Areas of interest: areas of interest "Dongdu Cinema (Minzhu Road Branch)"
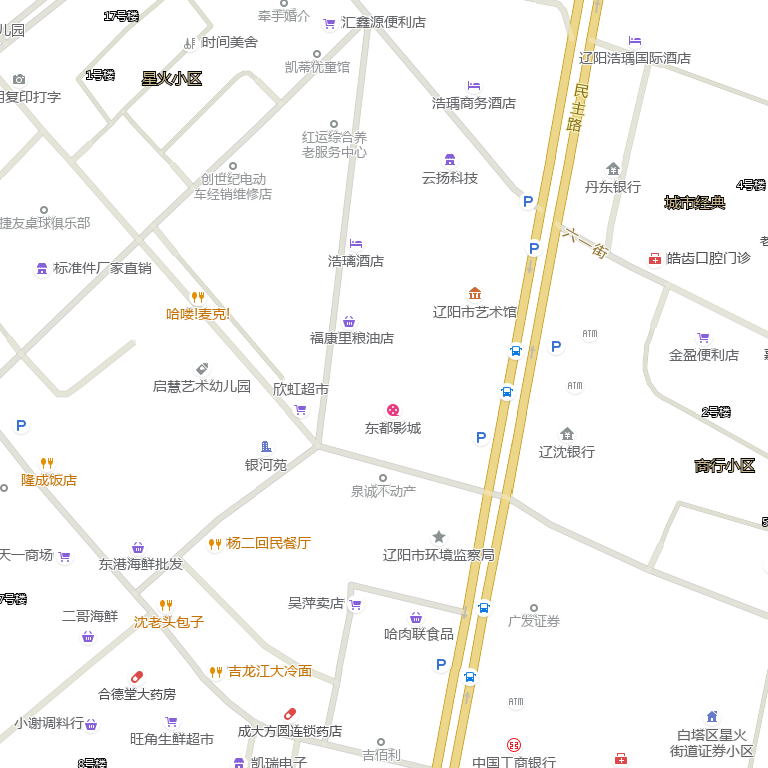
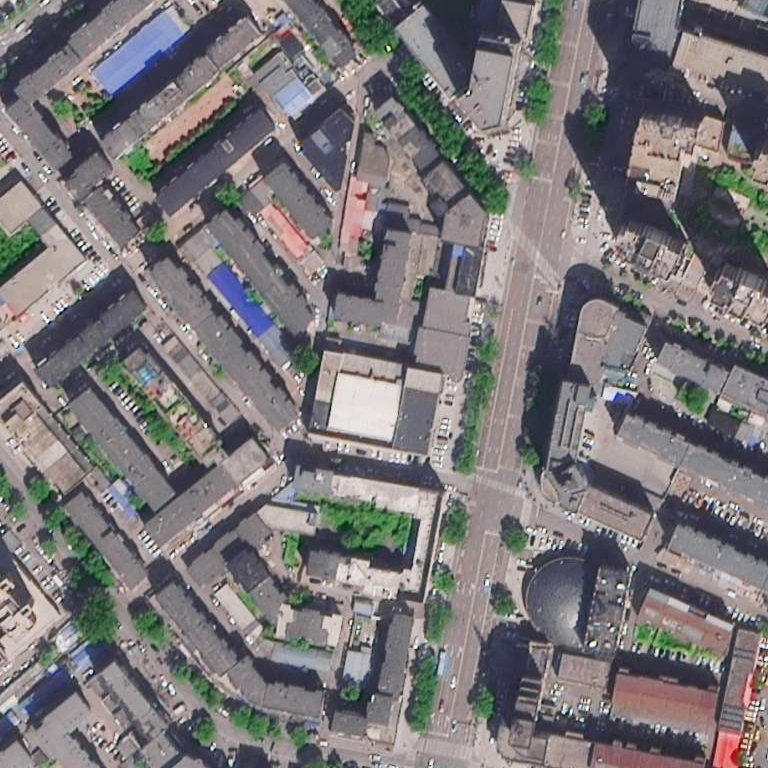